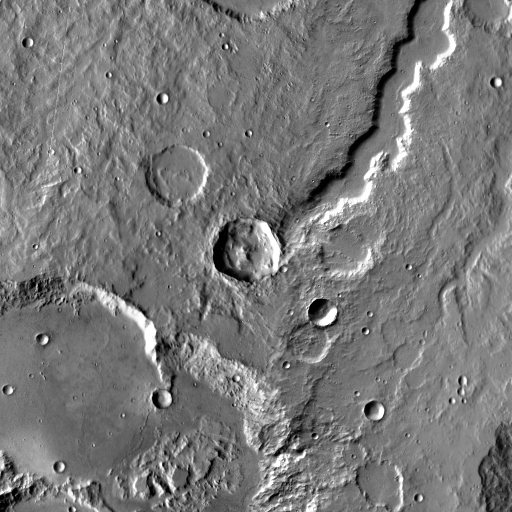
Crater classes present: Background, Other, Buried